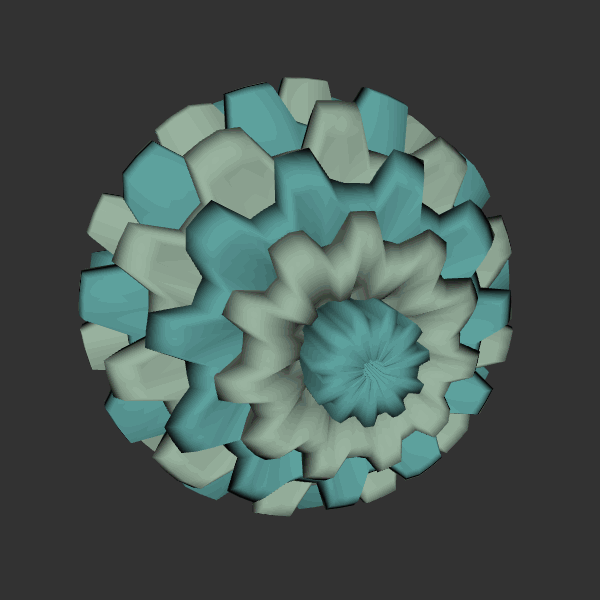
Background: dark